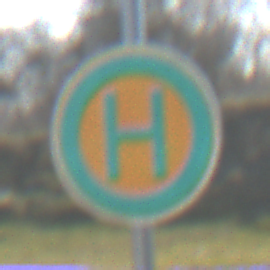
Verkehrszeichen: Haltestelle
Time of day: MorningAfternoon
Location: Outdoor (Nature)
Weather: PartlyCloudy
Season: NotSpecified
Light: Natural